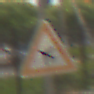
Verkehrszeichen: FlugbetriebRechts
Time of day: MorningAfternoon
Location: Outdoor (Urban)
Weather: Overcast
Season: NotSpecified
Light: Natural